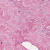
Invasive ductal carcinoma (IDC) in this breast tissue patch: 1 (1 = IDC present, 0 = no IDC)